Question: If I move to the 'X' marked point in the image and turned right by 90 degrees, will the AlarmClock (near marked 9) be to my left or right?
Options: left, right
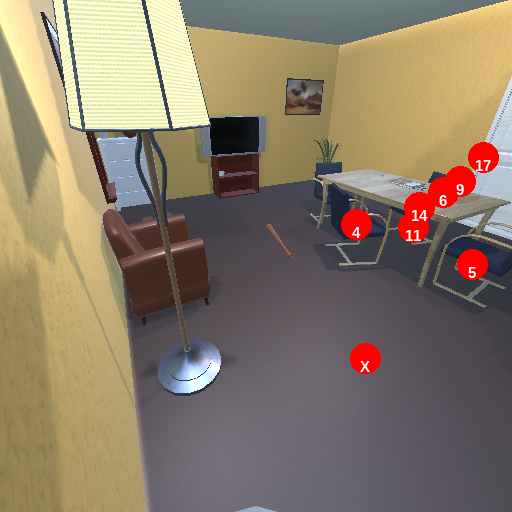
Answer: left